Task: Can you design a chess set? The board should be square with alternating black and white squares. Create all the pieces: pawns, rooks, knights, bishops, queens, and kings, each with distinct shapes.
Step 3118:
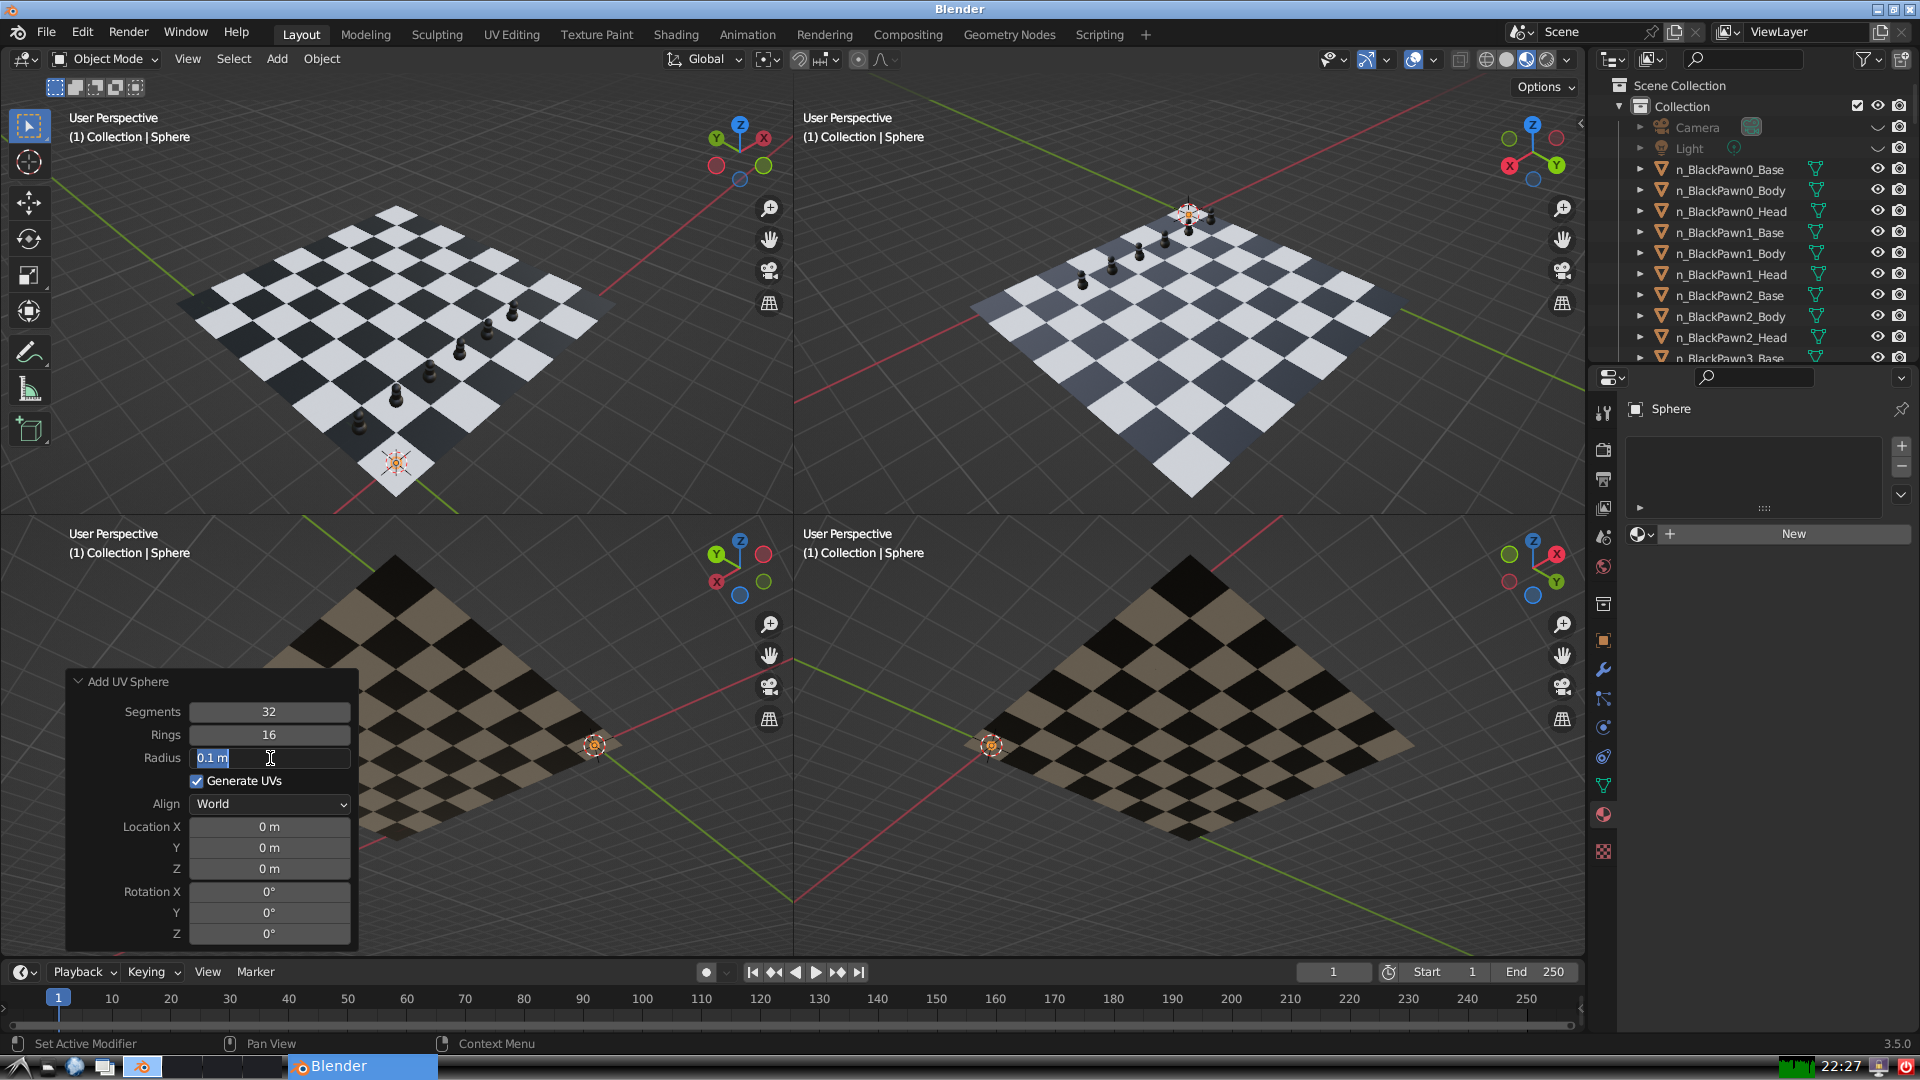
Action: input_text: 0.15